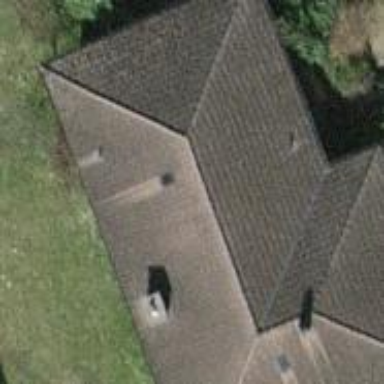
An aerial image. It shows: Detached building with hipped roof shape.